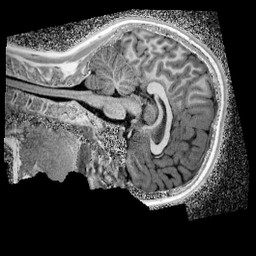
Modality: UNIT1_denoised
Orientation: sagittal
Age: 13
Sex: female
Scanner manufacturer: siemens
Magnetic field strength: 3 T
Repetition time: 4 s
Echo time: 0.00299 s